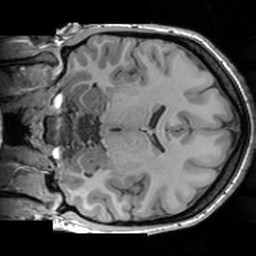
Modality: T1w
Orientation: coronal
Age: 21
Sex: female
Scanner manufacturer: siemens
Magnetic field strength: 3 T
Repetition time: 1.63 s
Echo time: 0.00311 s